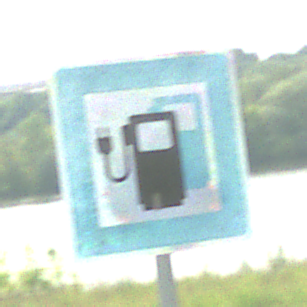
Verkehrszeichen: LadestationFuerElektrofahrzeuge
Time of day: MorningAfternoon
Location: Outdoor (Nature)
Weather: PartlyCloudy
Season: NotSpecified
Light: Natural